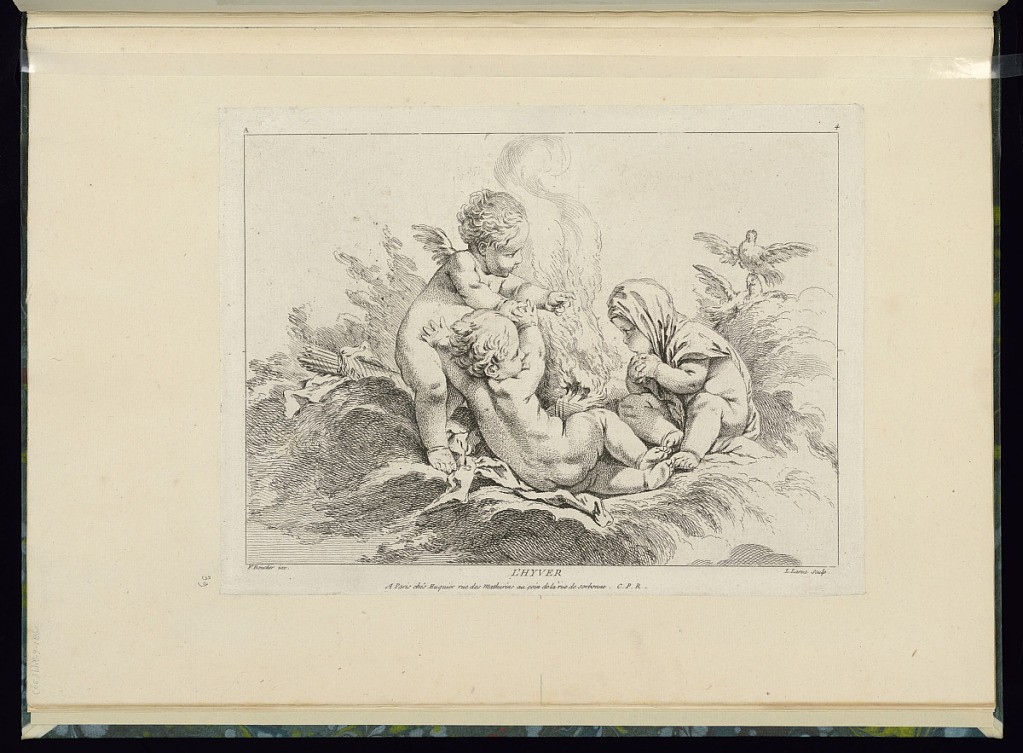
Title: L’HYVER
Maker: François Boucher, French, 1703–1770
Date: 1749–61
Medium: Etching on laid paper
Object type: Print
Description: Allegorical print representing winter with three putti sitting around a fire. The putto to the right has a piece of fabric wrapped around his head and body to keep warm. There are two birds in the far right and a quiver of arrows to the left. The plate is signed, titled, and numbered.